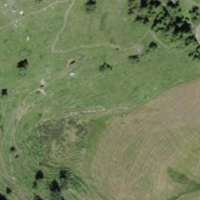
EUNIS habitat code: 26
Species observed at this site:
Melitaea diamina